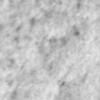
Label: no_change